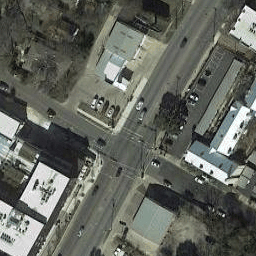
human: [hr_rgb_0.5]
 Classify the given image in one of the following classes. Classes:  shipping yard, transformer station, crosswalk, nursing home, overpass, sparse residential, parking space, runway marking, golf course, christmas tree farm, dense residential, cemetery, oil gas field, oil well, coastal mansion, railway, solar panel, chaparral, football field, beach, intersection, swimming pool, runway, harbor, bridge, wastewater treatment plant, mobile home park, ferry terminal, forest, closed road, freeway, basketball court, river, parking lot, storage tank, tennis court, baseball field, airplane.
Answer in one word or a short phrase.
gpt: intersection